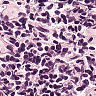
Metastatic tissue present: no